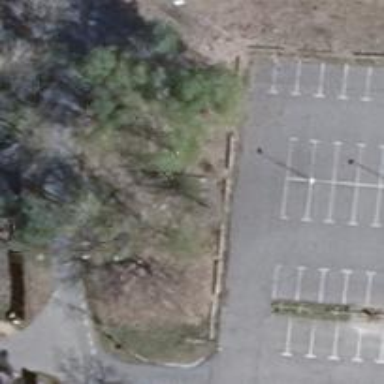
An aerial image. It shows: Asphalt parking aisle road.